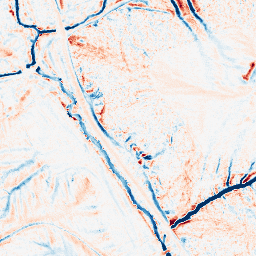
Category: edge_preserving
Decomposition family: median
Decomposition parameters: size: 11
Upsampling method: quintic
Upsampling parameters: scale: 8
Upsampling scale: 8